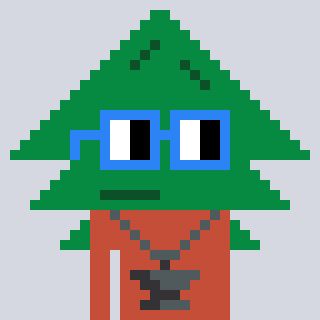
a pixel art character with square blue glasses, a fir-shaped head and a rust-colored body on a cool background